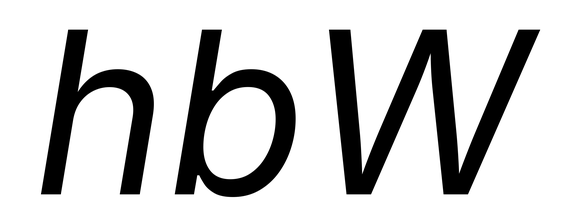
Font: Inter-Italic_Italic